Field crop: tomato
Growth stage: 1
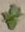
Species: solanum